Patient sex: M
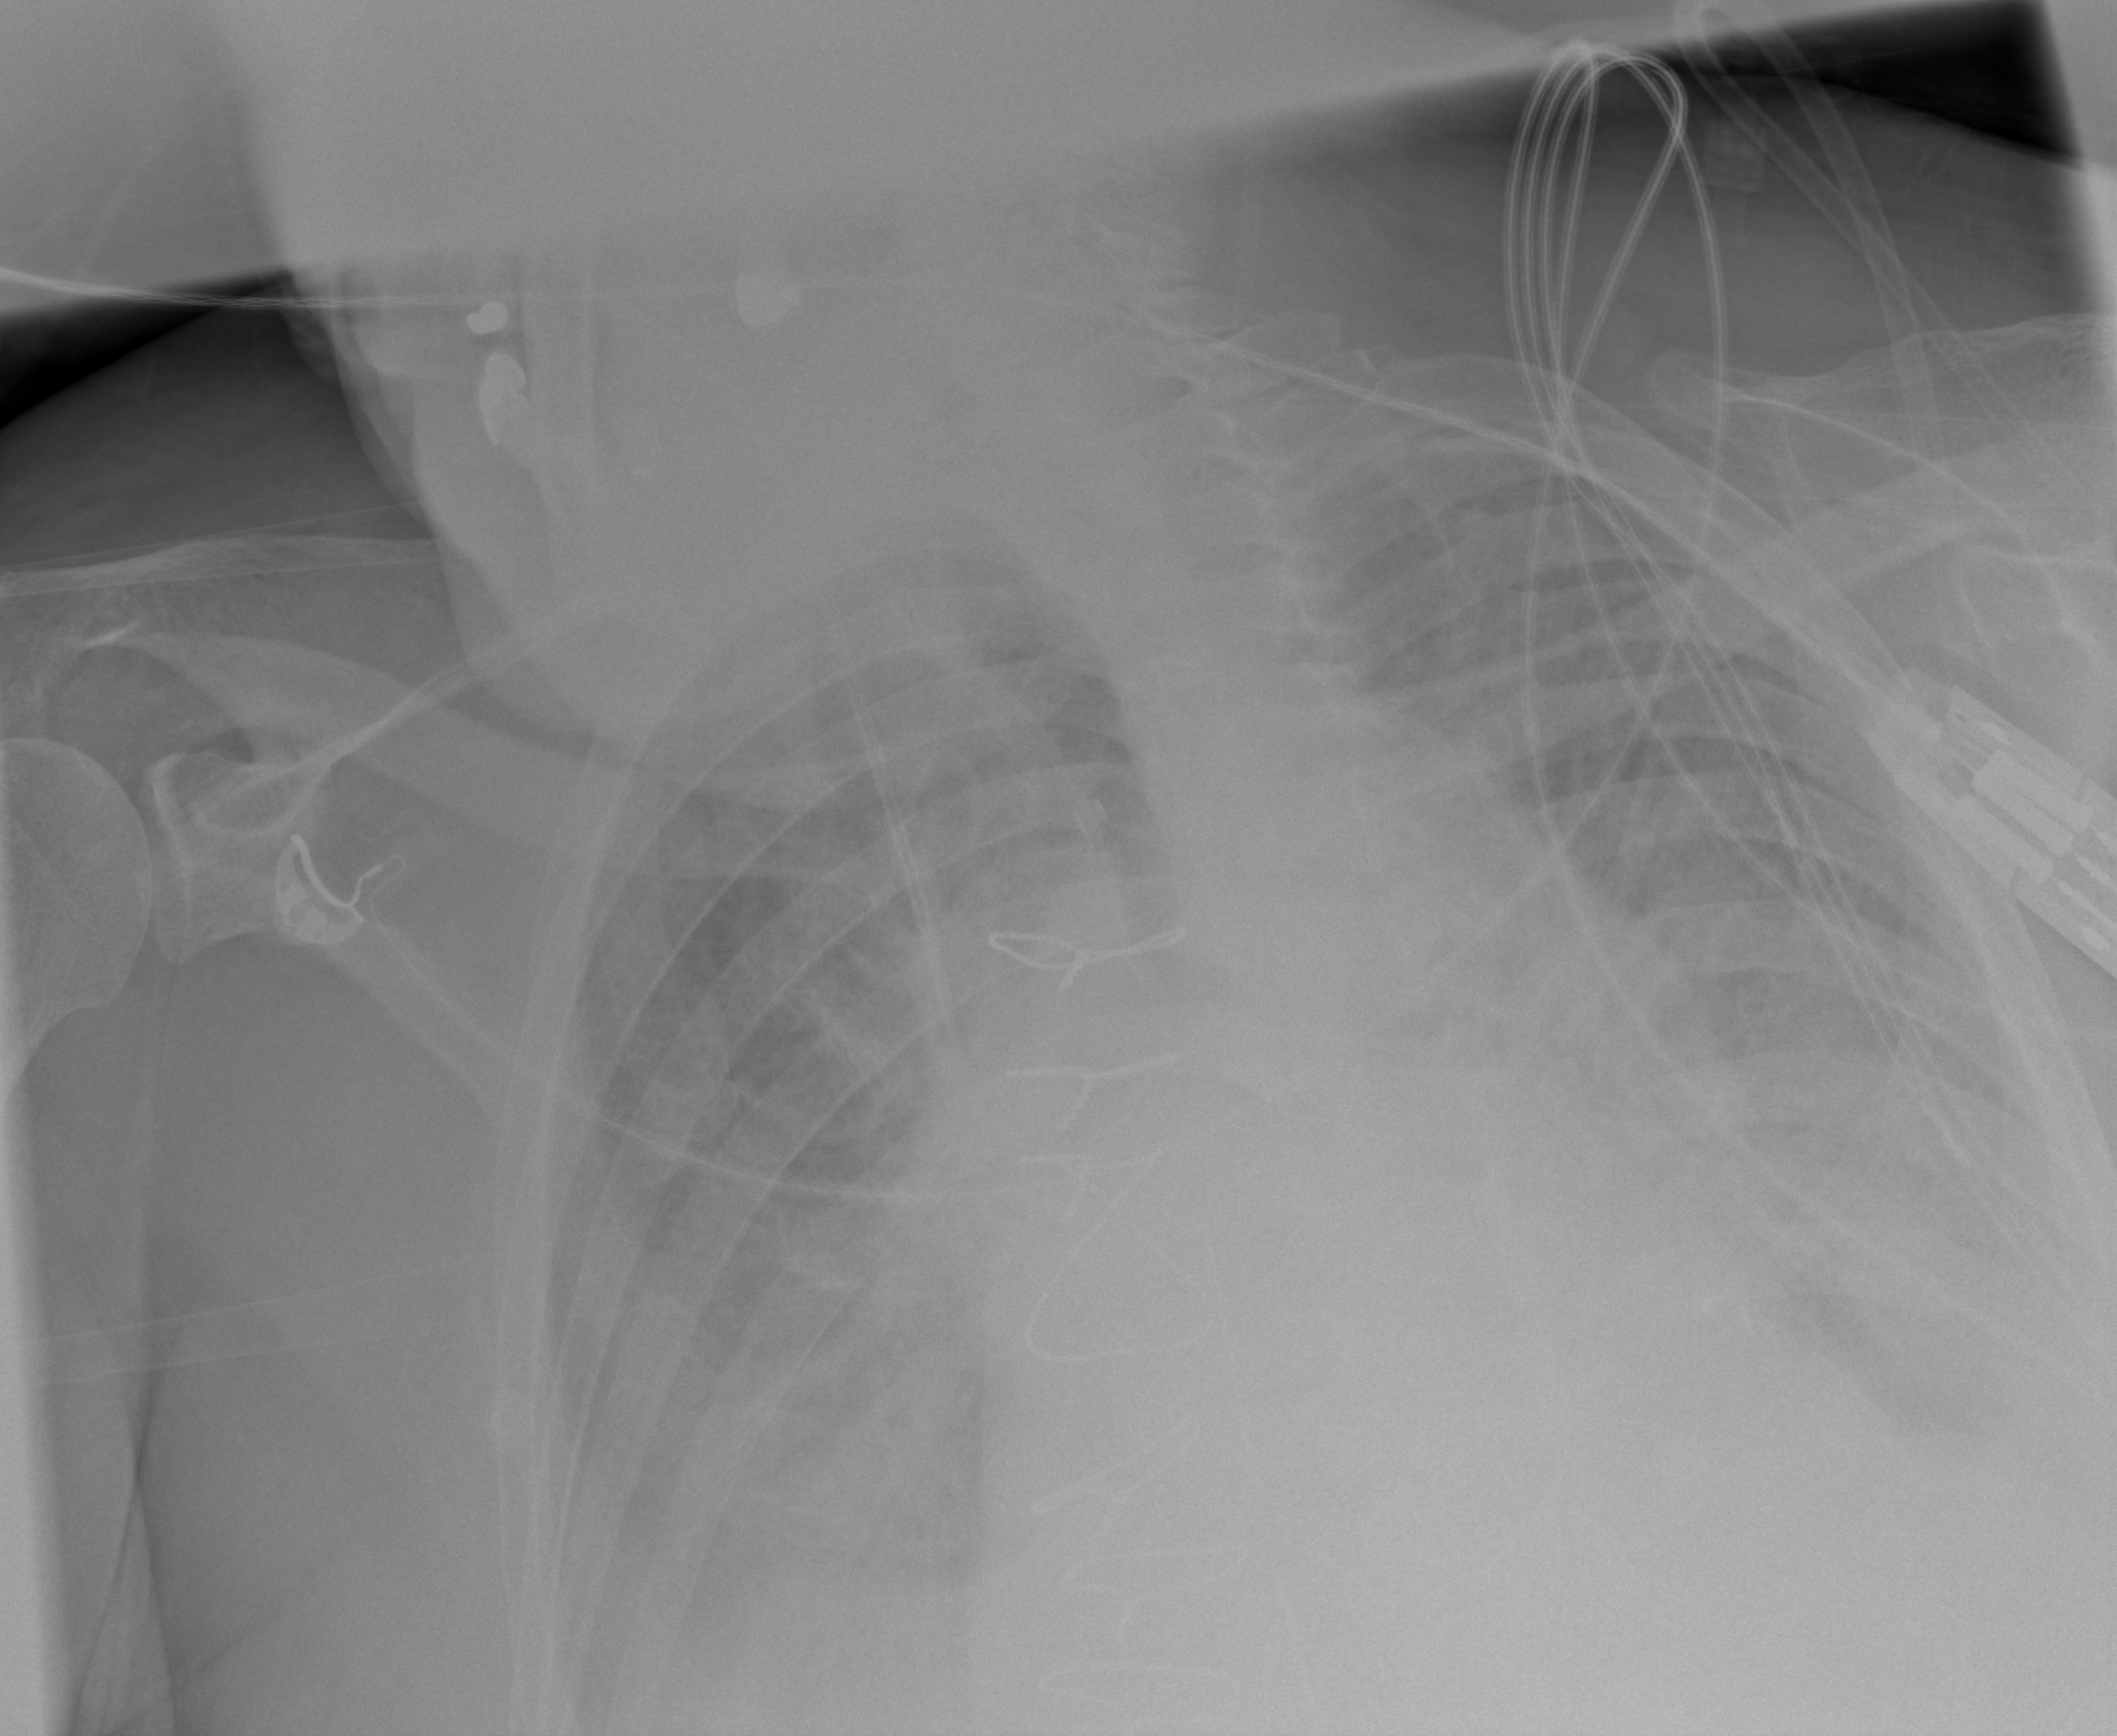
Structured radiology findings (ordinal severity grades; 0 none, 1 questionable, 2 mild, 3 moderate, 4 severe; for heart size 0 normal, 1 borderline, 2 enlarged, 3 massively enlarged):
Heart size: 2
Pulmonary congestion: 3
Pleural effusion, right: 3
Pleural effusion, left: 3
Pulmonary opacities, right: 2
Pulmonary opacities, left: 2
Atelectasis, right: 3
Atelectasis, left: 2